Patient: sex M, age 37
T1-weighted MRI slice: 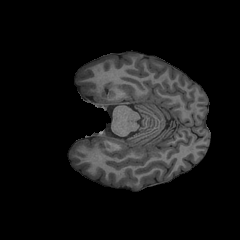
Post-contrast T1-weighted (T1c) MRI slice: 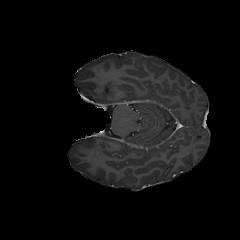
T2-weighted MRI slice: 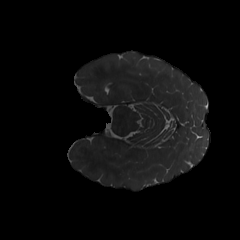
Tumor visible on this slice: no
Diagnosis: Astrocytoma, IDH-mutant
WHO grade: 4